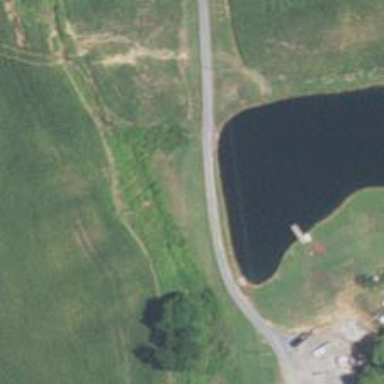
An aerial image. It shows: Culvert tunnel.